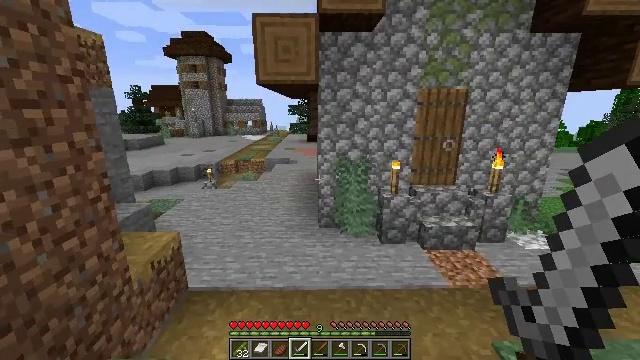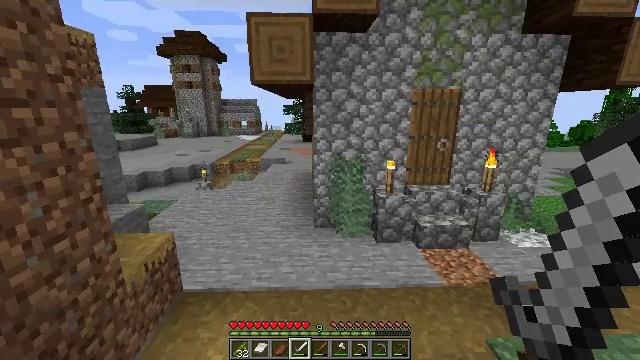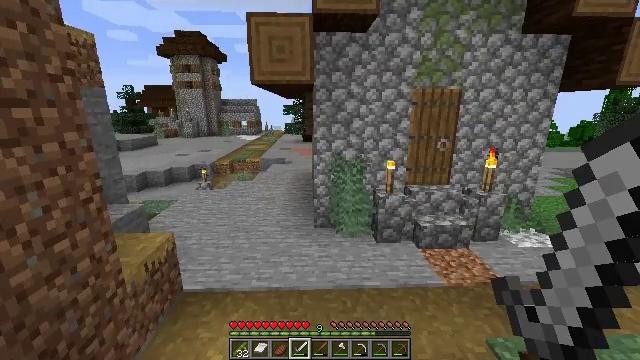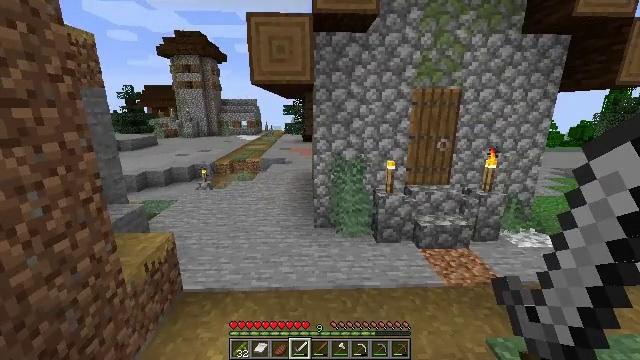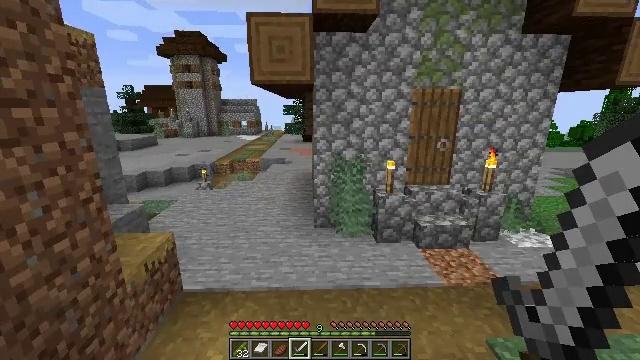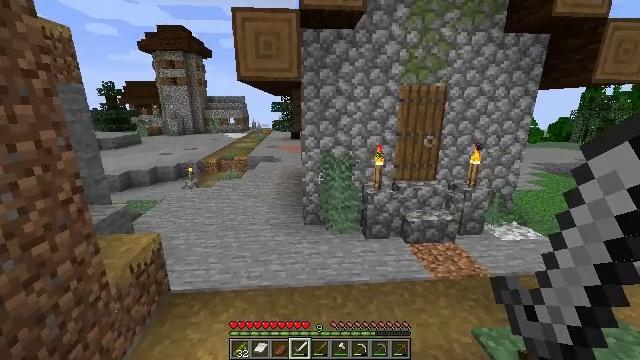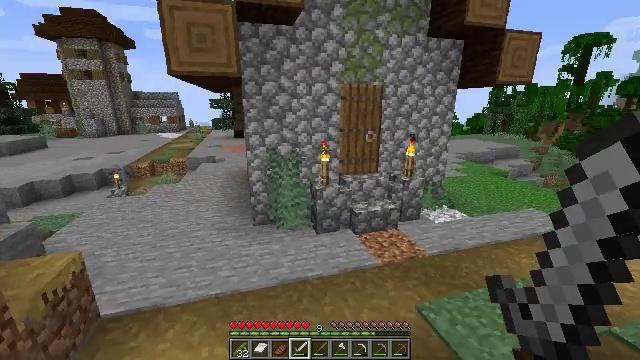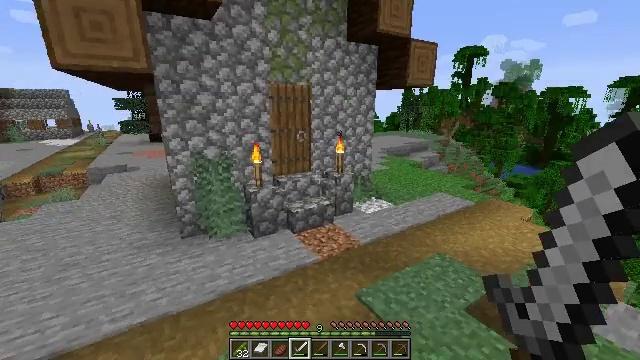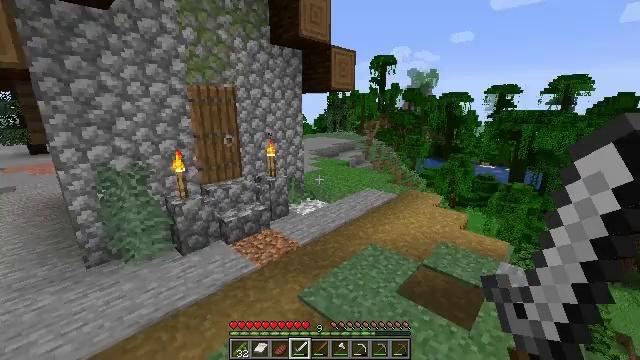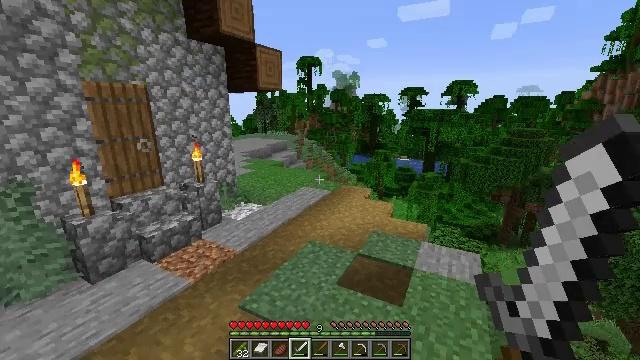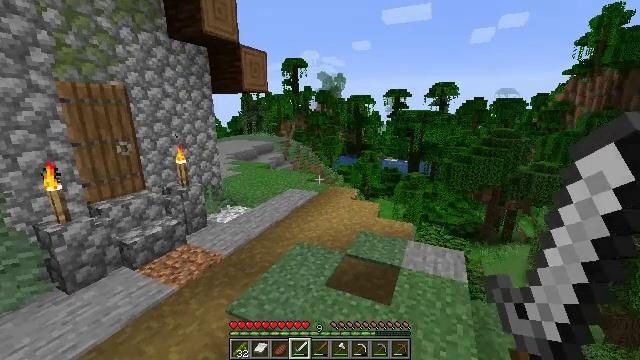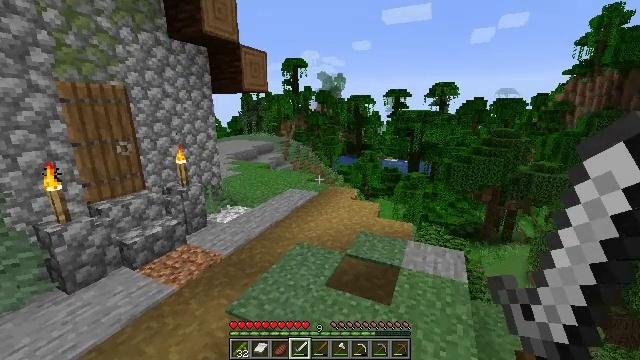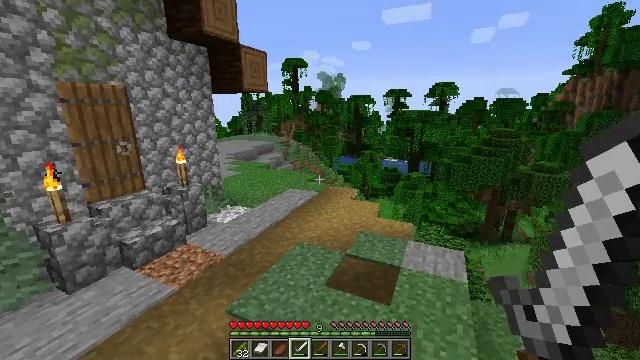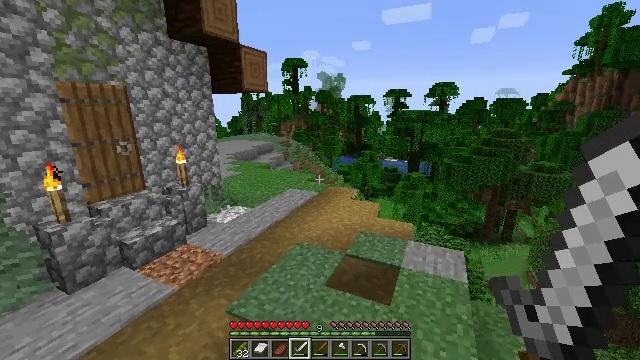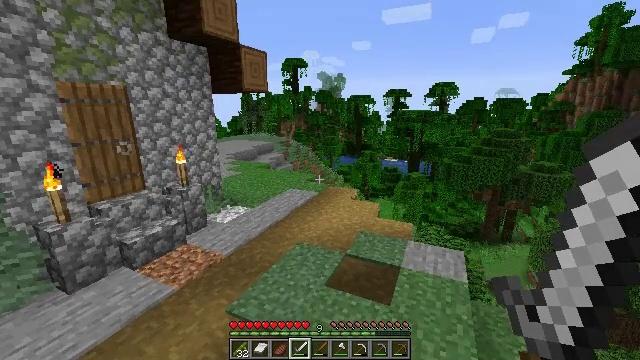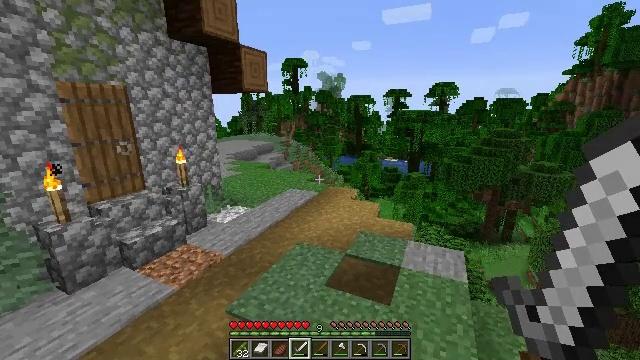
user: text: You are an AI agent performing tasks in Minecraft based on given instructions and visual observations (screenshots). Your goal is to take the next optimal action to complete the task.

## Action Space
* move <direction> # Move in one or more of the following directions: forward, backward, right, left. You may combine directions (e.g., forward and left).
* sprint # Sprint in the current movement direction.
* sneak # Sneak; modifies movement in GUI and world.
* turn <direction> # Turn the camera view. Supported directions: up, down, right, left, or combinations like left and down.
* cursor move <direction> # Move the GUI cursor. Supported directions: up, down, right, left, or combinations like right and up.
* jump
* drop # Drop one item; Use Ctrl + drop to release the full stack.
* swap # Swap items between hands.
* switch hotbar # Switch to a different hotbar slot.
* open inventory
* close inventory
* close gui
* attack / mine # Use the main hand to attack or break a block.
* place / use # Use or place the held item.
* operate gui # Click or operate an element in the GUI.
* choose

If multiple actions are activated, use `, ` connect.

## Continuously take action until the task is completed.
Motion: motion action
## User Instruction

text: Mine the sweet berry bush.
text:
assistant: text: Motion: turn right
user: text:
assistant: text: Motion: no_op
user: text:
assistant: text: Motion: no_op
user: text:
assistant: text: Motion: no_op
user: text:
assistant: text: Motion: turn right
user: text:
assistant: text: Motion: turn right
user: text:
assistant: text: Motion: turn right
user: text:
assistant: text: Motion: turn right
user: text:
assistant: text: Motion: turn right
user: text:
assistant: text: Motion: turn right
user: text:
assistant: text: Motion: no_op
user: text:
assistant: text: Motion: no_op
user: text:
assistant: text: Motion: no_op
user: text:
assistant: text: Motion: no_op
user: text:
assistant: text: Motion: no_op
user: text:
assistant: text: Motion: no_op
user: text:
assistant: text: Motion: no_op
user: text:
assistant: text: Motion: no_op
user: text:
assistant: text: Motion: no_op
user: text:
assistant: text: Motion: no_op
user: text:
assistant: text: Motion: no_op
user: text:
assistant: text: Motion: no_op
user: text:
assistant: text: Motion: no_op
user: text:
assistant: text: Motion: no_op
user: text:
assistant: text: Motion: no_op
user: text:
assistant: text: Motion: no_op
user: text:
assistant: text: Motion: no_op
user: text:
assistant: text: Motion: no_op
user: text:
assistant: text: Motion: no_op
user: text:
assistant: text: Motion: no_op